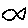
Label: fish